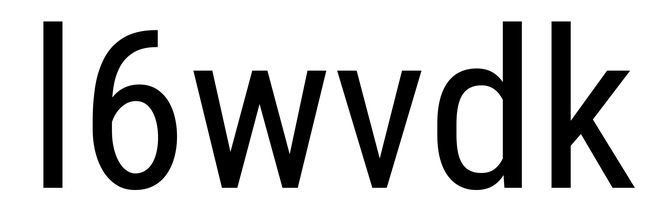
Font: Roboto_Condensed_Regular